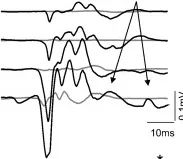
(A) Examples of the SEMP recorded from TA muscle during stimulation at Th11-12 level in supine and upright (less than 30% body weight support) positions after the first verticalization before (gray lines) and after rehabilitation therapy (black lines).
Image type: radiology (x_ray)